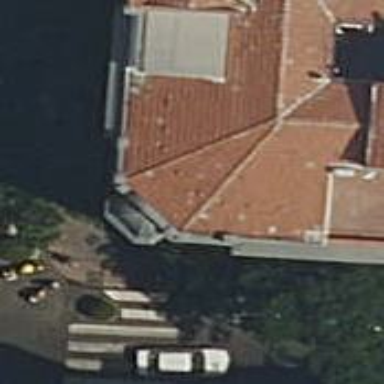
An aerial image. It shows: Restaurant.